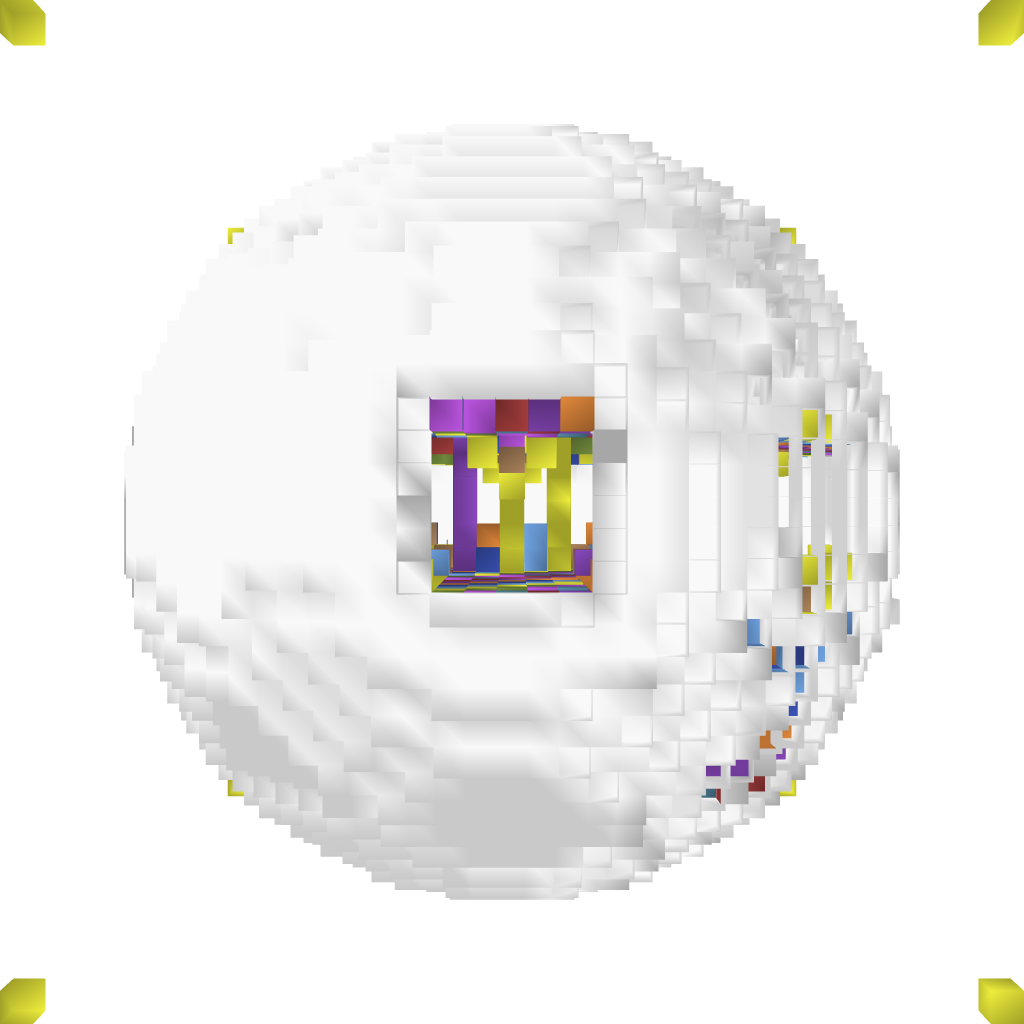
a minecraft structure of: PVP Play Arena good quality